Field crop: maize
Growth stage: 2
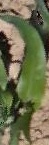
Species: maize